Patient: sex F, age 48
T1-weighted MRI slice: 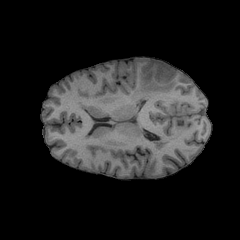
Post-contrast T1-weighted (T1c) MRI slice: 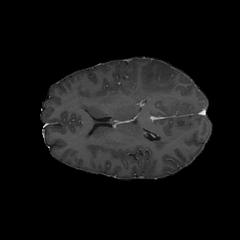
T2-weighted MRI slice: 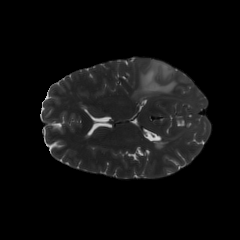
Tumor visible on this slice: yes
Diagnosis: Astrocytoma, IDH-mutant
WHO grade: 3